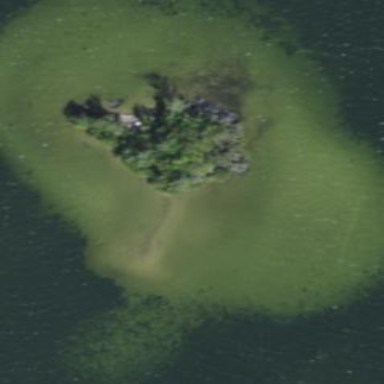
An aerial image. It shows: Islet.